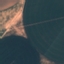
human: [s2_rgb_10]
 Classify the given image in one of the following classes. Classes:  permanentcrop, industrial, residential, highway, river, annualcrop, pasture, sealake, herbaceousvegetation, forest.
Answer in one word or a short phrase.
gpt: AnnualCrop